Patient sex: F
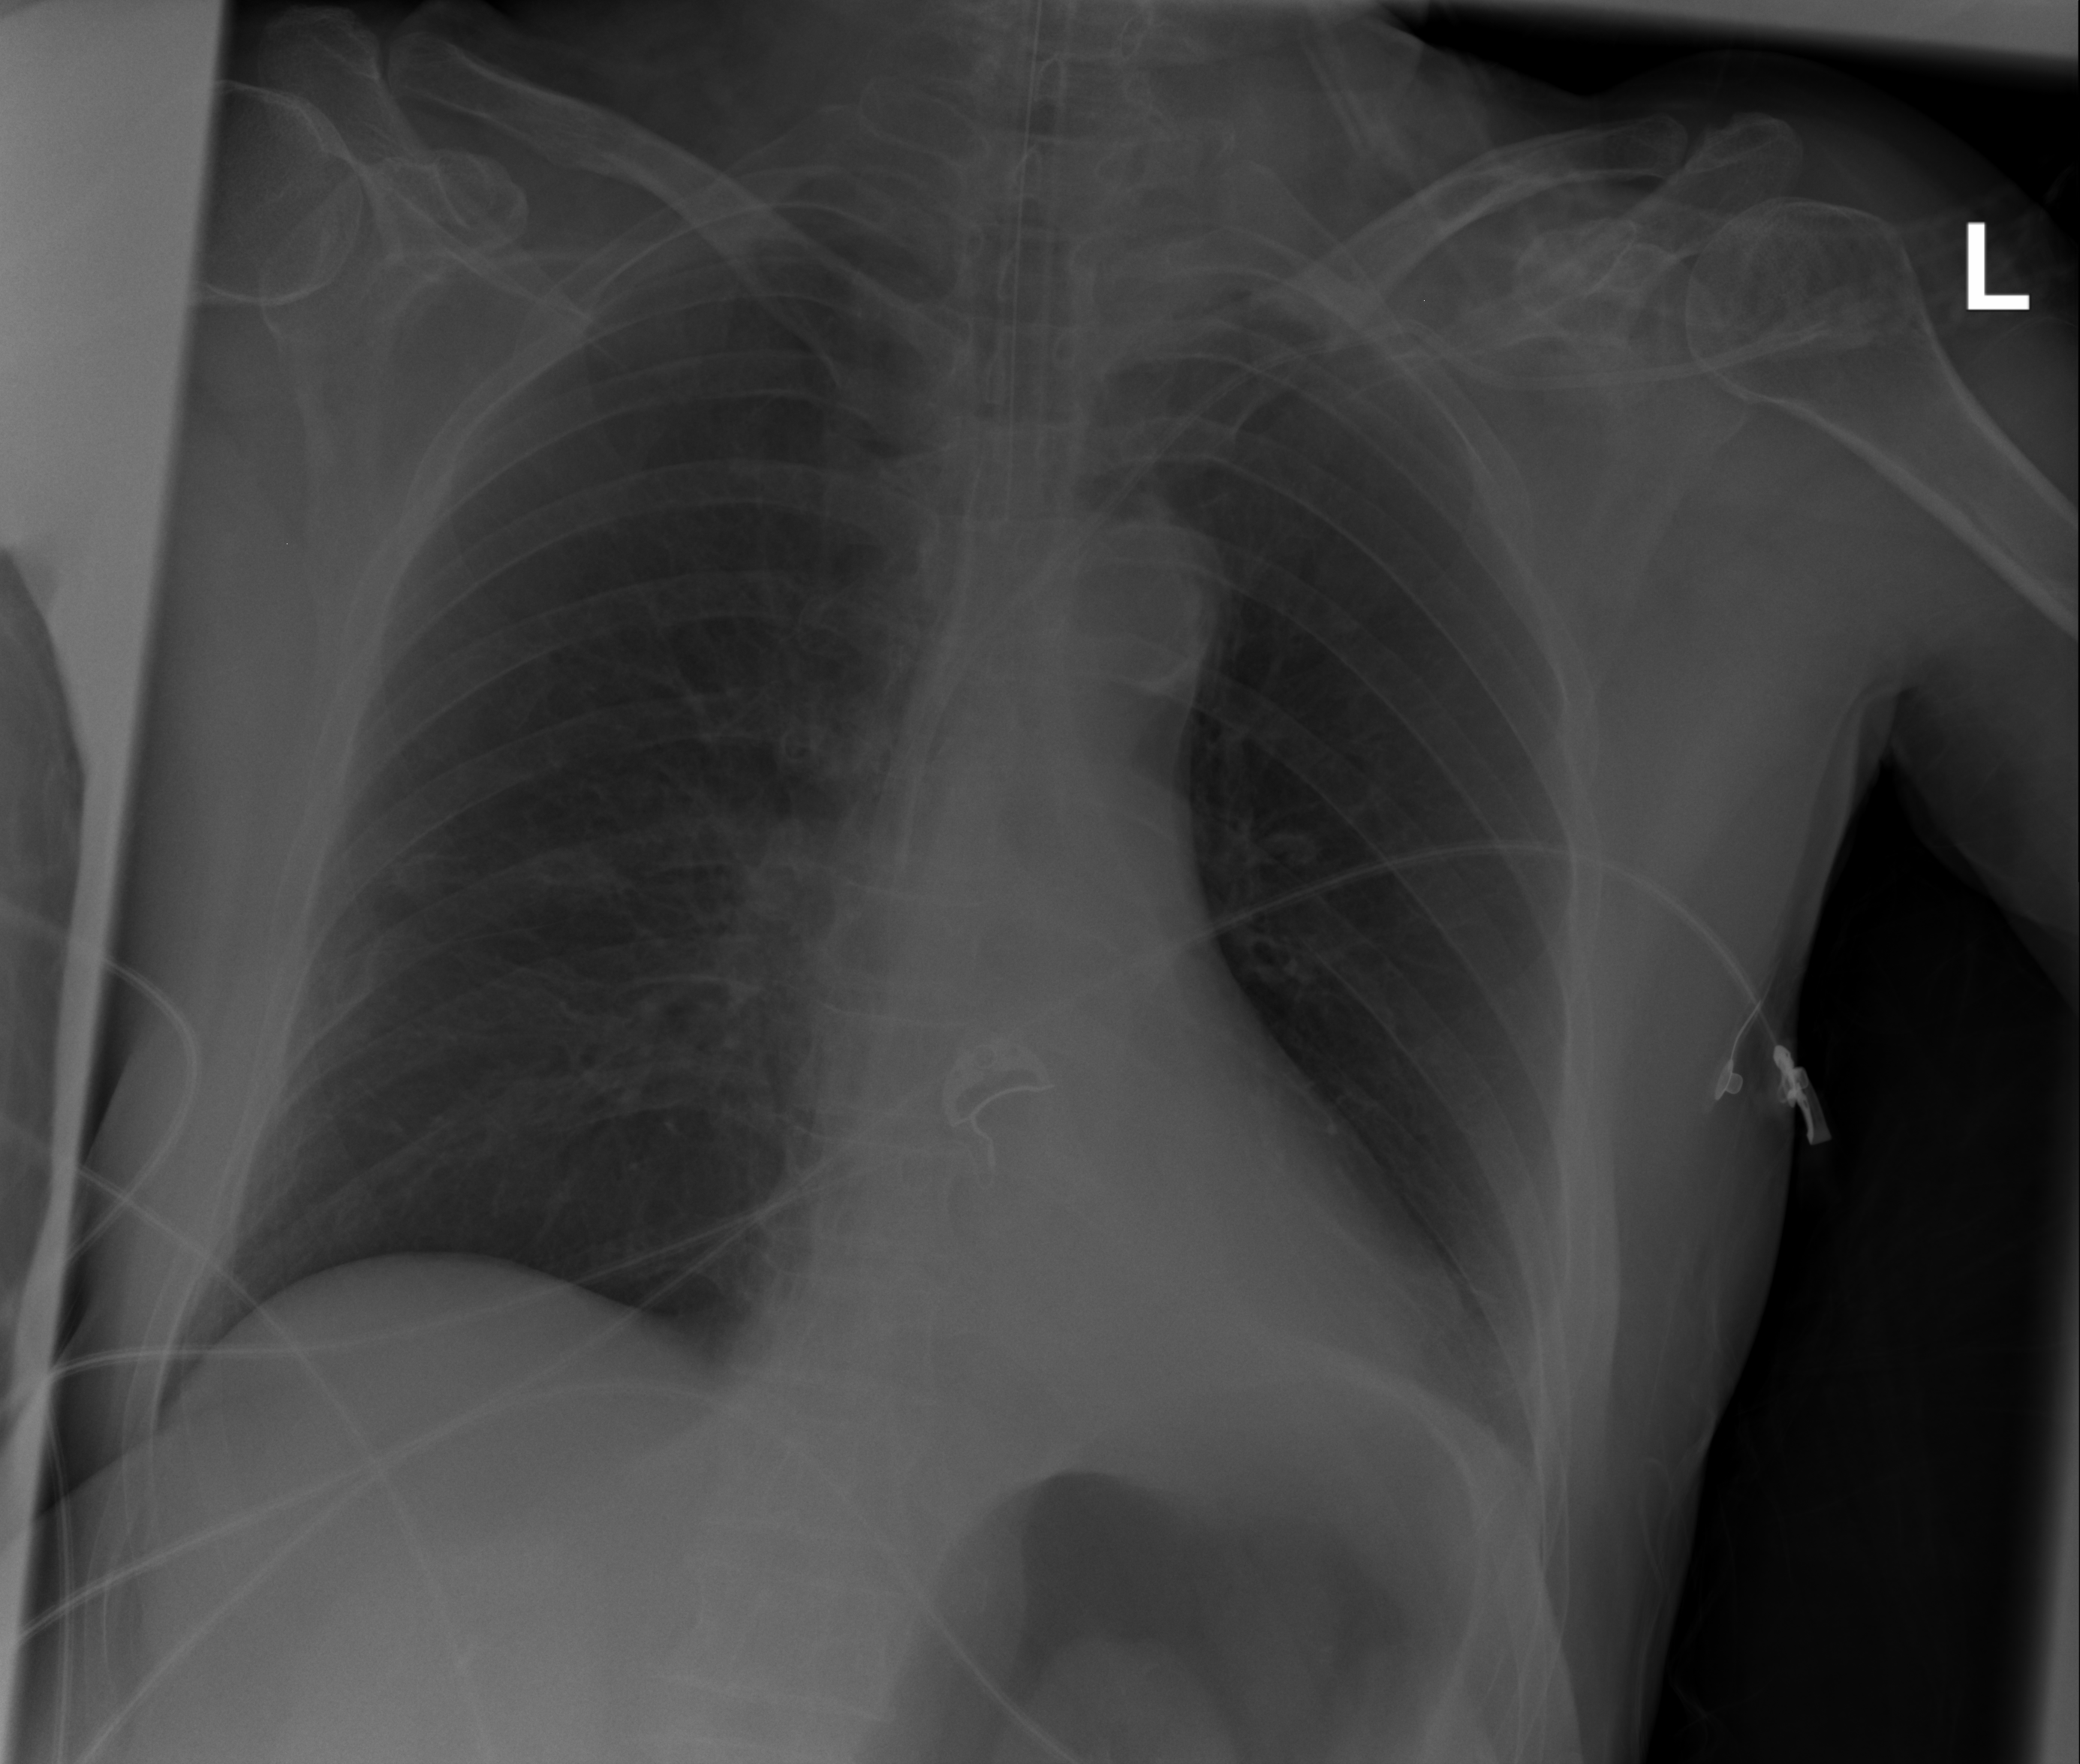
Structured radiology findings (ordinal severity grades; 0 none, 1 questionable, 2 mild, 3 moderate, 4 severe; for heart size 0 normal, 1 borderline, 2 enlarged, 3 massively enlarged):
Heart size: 0
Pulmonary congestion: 0
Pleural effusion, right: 0
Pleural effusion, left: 0
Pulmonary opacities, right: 0
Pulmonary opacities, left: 0
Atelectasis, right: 0
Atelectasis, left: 2